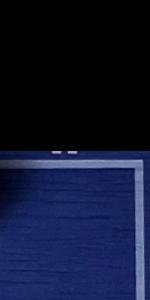
Label: Empty